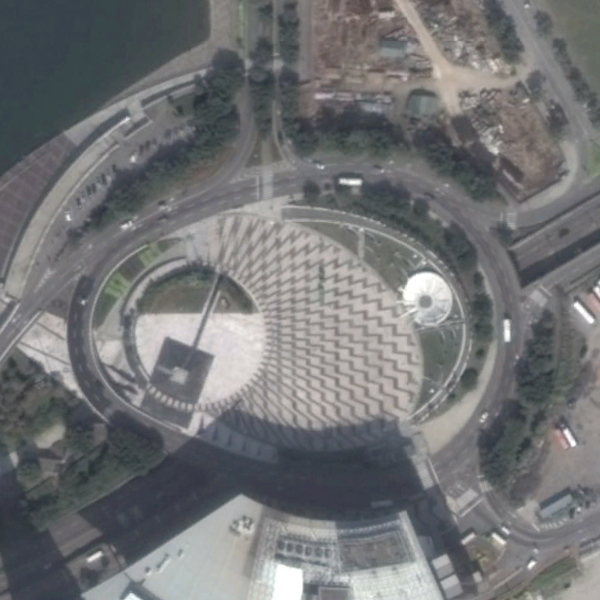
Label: Square